Aerial crown-view tile of a tropical tree (Barro Colorado Island, Panama), acquired 20241112:
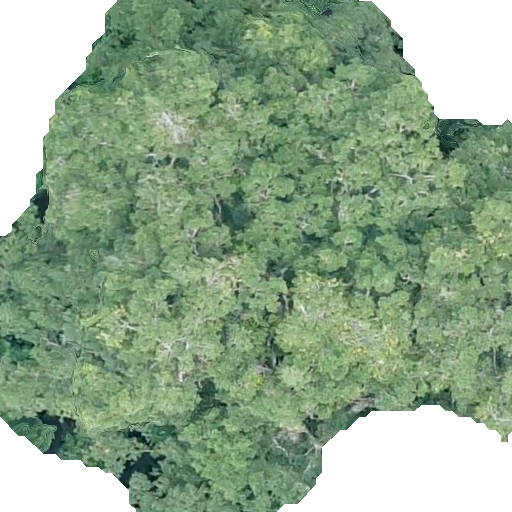
Species: Brosimum alicastrum
GBIF accepted scientific name: Brosimum alicastrum
Crown area: 352.67 m²